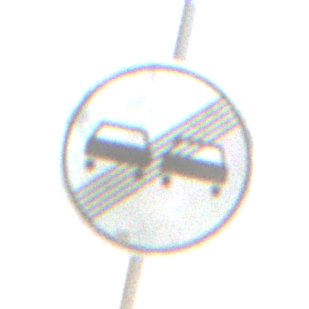
Verkehrszeichen: EndeUeberholverbot
Umgebung: Outdoor, Nature
Tageszeit: SunriseSunset
Wetter: PartlyCloudy
Licht: Natural
Jahreszeit: NotSpecified
Kontrast: LowContrast